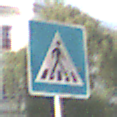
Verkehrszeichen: FussgaengerueberwegLinks
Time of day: MorningAfternoon
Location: Outdoor (Urban)
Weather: PartlyCloudy
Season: NotSpecified
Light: Natural